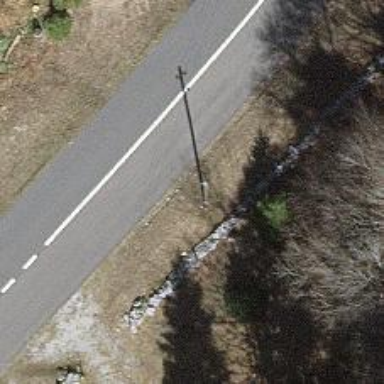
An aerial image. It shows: Power pole.